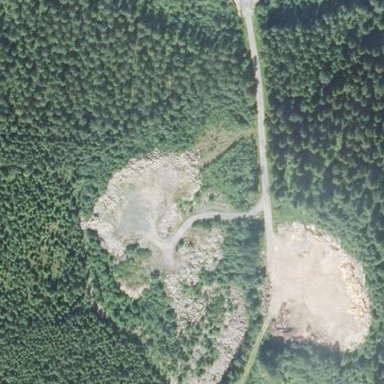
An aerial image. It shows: Quarry area.